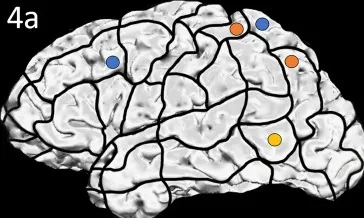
Case 4. Left panels show ON results, right panels AN results. Panels (A, B) nTMS stimulation sites that induced errors; no response and hesitations in orange, semantic errors in yellow and performance errors in blue.
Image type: radiology (ct)